Interaction volume radius: 5 \u00c5
Interaction volume height: 10 \u00c5
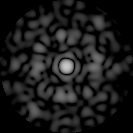
Disorder parameter: 0.8175